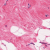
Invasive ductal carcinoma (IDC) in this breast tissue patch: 0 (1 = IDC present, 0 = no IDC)